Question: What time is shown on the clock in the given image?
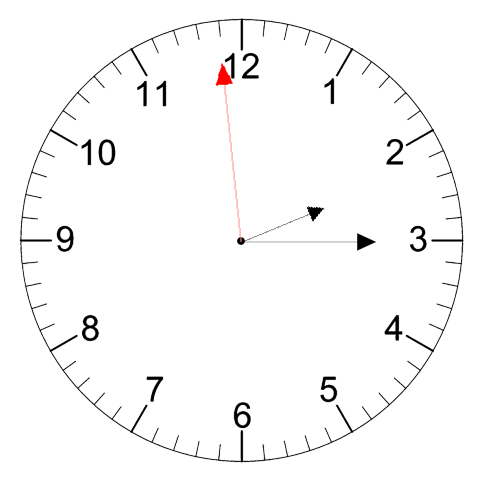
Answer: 02:14:59